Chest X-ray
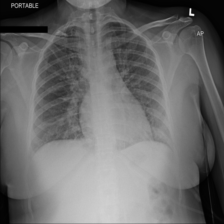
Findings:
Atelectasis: negative
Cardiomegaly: negative
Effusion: negative
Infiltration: negative
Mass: negative
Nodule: negative
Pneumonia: negative
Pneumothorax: negative
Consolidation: negative
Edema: negative
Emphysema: negative
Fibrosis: negative
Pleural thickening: negative
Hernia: negative